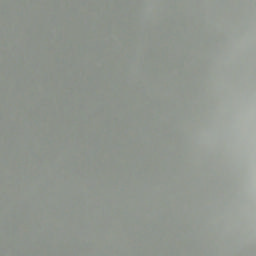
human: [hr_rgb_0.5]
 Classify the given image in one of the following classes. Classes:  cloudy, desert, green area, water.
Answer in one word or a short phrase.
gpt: cloudy